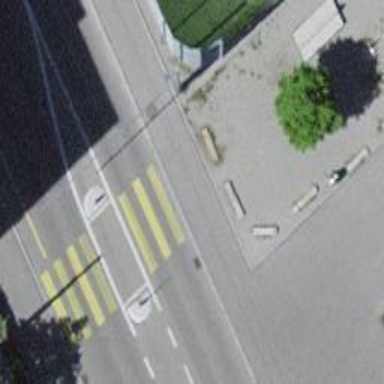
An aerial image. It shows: Uncontrolled road crossing with pedestrian island.